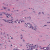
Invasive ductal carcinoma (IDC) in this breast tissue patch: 1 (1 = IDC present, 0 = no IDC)